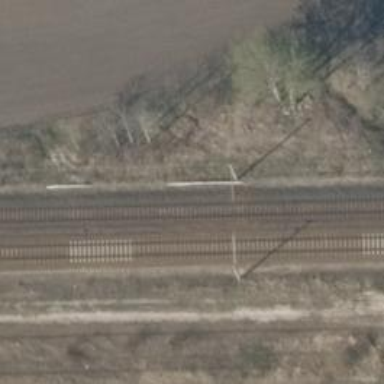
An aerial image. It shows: Milestone along the railway track with catenary mast.